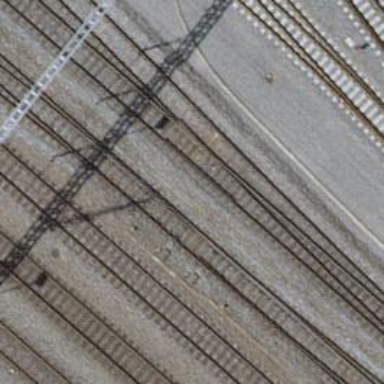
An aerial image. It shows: Railway switch.